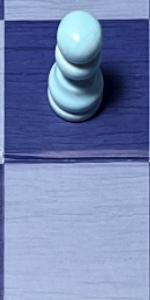
Label: Pawn_Black